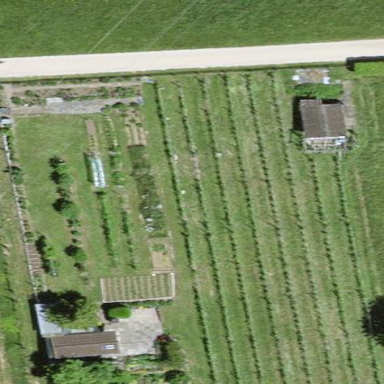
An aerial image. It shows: Vineyard where grapes are grown.